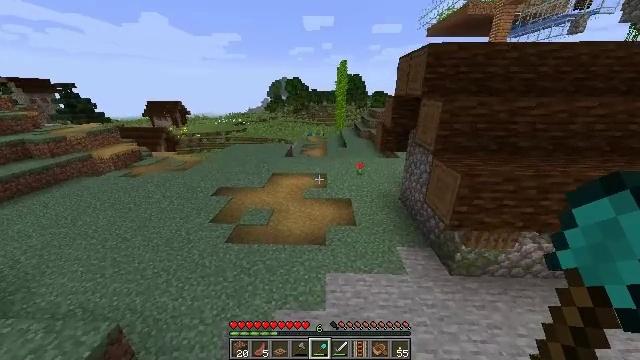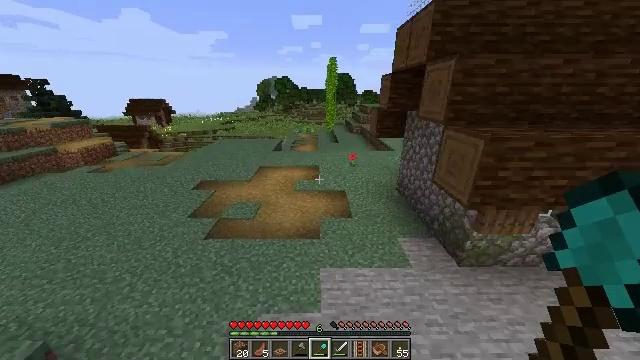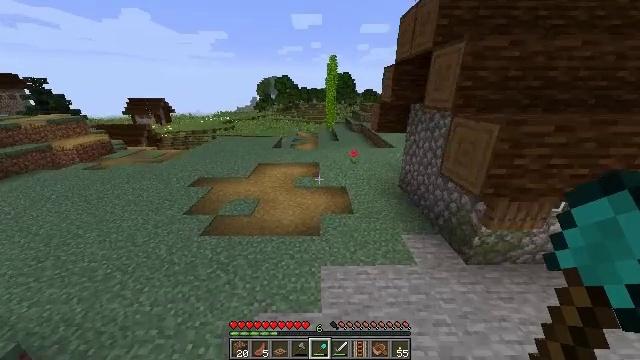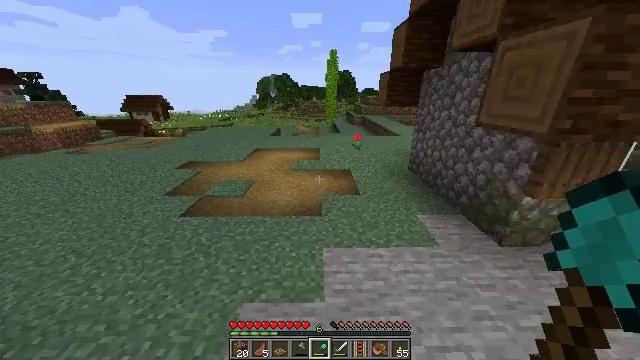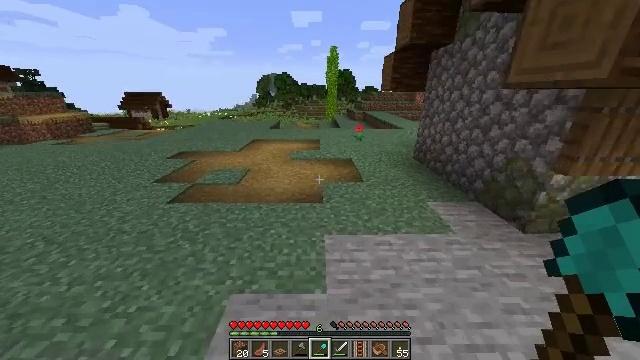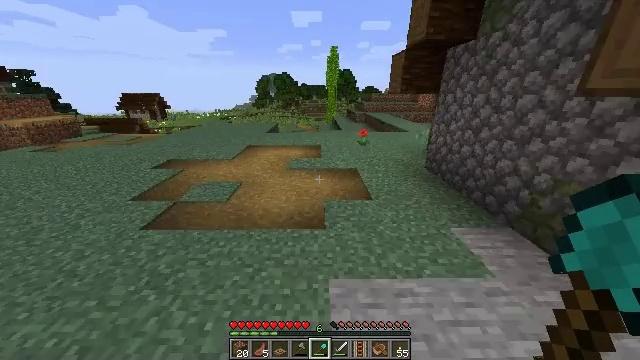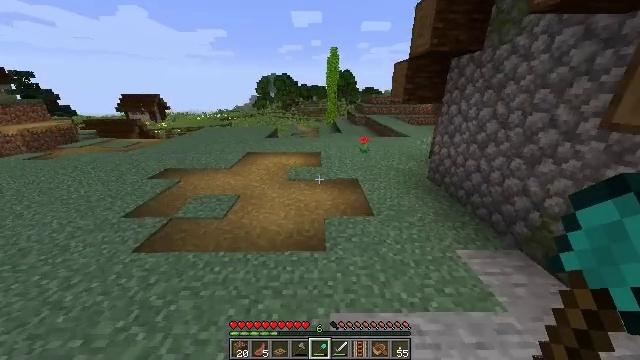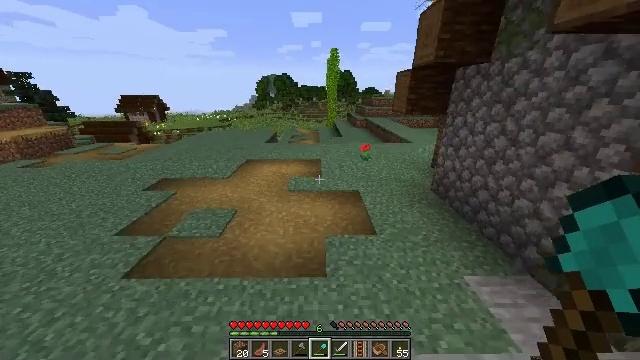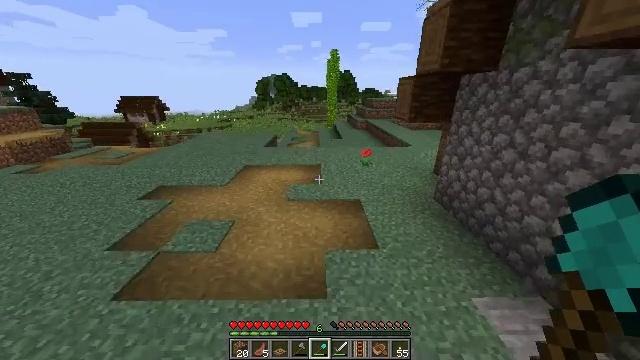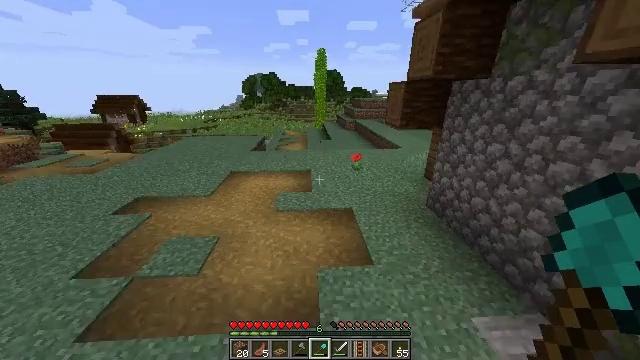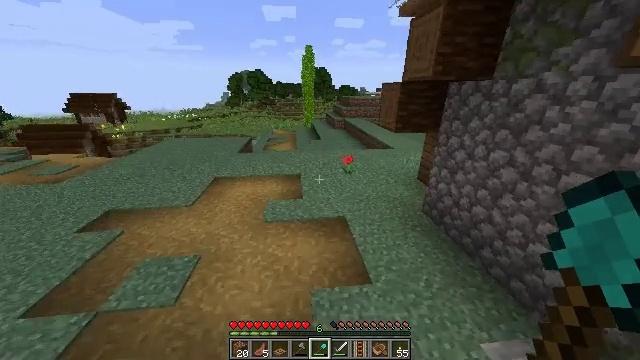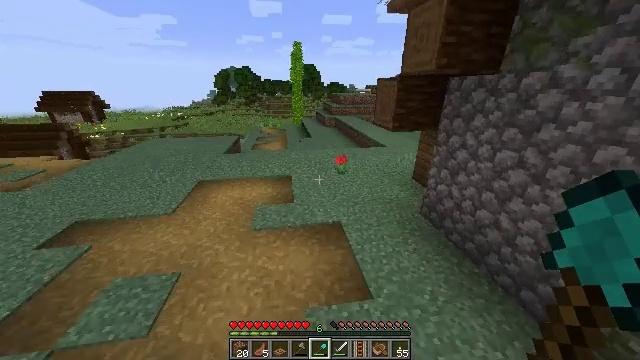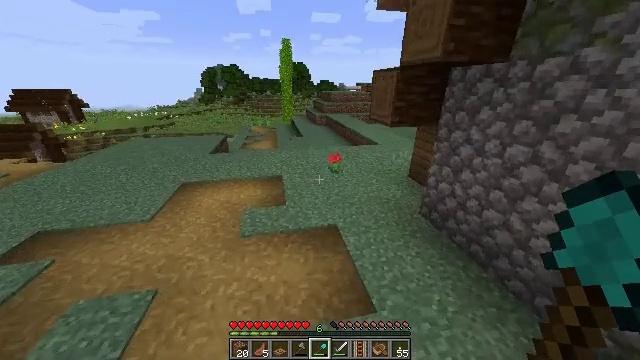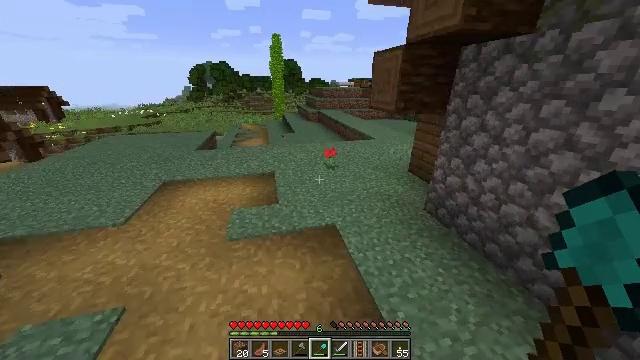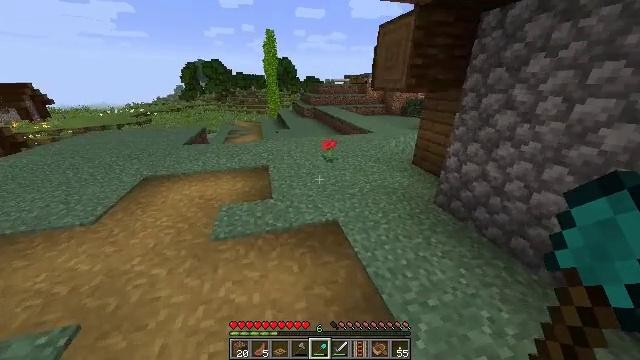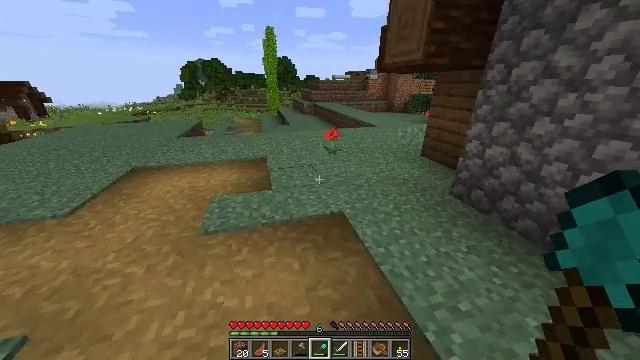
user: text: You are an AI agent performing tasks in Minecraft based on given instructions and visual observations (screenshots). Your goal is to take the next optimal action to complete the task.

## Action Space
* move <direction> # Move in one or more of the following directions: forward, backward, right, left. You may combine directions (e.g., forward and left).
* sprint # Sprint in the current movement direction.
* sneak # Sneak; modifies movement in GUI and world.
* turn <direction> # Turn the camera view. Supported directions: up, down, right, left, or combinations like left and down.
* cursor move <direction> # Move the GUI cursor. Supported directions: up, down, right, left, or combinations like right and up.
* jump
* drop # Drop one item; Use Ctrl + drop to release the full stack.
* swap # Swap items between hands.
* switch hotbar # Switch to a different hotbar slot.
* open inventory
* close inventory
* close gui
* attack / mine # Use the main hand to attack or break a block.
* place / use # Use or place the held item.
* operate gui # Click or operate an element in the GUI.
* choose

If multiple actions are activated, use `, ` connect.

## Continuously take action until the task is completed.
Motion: motion action
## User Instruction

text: Collect the poppy by clicking on it.
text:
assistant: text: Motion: move forward, turn right, jump
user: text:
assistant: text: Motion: move forward, sprint, jump
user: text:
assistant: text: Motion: move forward, sprint, jump
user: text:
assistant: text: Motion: move forward, sprint, jump
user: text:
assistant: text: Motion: move forward, sprint, jump
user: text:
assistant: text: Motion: move forward, jump
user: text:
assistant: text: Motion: move forward, jump
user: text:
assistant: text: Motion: move forward, jump
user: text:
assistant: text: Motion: move forward, turn right, jump
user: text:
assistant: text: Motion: move forward, turn right, jump
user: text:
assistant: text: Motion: move forward, turn right, jump
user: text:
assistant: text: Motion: move forward, turn right
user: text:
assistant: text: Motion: move forward, turn right
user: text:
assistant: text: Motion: move forward, turn right
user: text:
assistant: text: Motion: move forward
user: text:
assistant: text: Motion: move forward
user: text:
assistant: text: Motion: move forward
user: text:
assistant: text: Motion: move forward, turn right
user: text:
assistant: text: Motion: move forward, turn right
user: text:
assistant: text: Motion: move forward
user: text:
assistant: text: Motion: move forward, turn right
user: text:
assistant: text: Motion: move forward, turn right
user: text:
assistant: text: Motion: move forward
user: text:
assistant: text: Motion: move forward, attack / mine
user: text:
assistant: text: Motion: move forward, attack / mine
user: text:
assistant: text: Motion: move forward, attack / mine
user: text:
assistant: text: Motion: move forward, sprint
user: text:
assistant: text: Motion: move forward, sprint
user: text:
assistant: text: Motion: move forward, sprint
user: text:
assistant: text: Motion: move forward, sprint